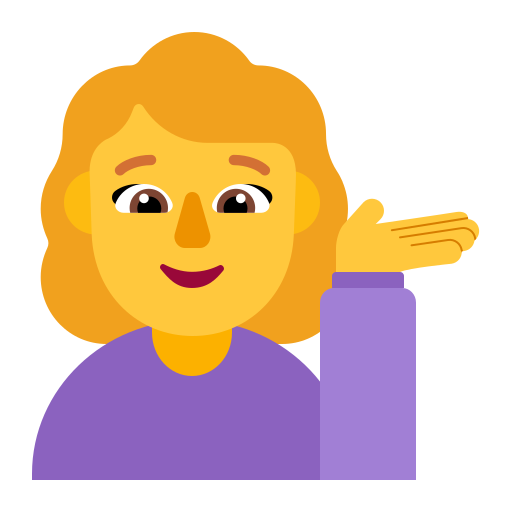
woman tipping hand flat default